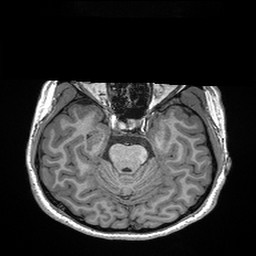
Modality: T1w
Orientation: coronal
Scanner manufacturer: siemens
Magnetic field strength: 3 T
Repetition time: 2.3 s
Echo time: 0.00298 s